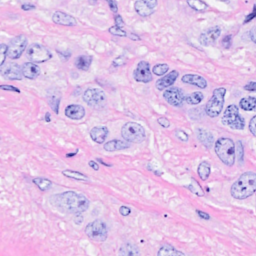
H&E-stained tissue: Breast